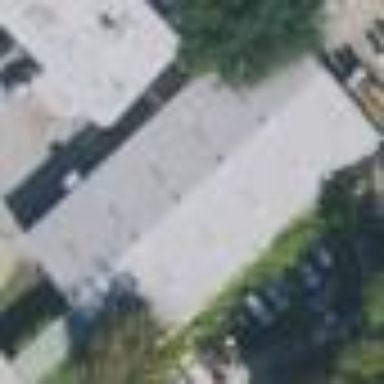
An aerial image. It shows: Warehouse building.